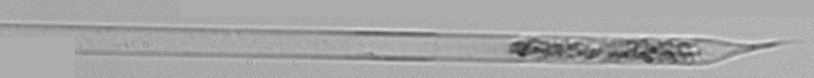
Label: Rhizosolenia